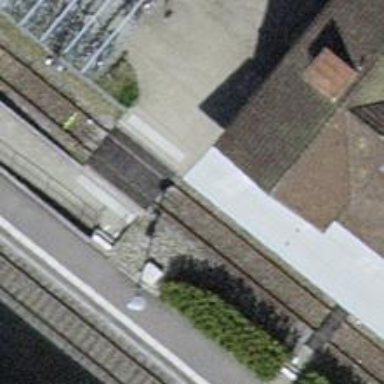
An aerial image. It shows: Railway crossing.